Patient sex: F
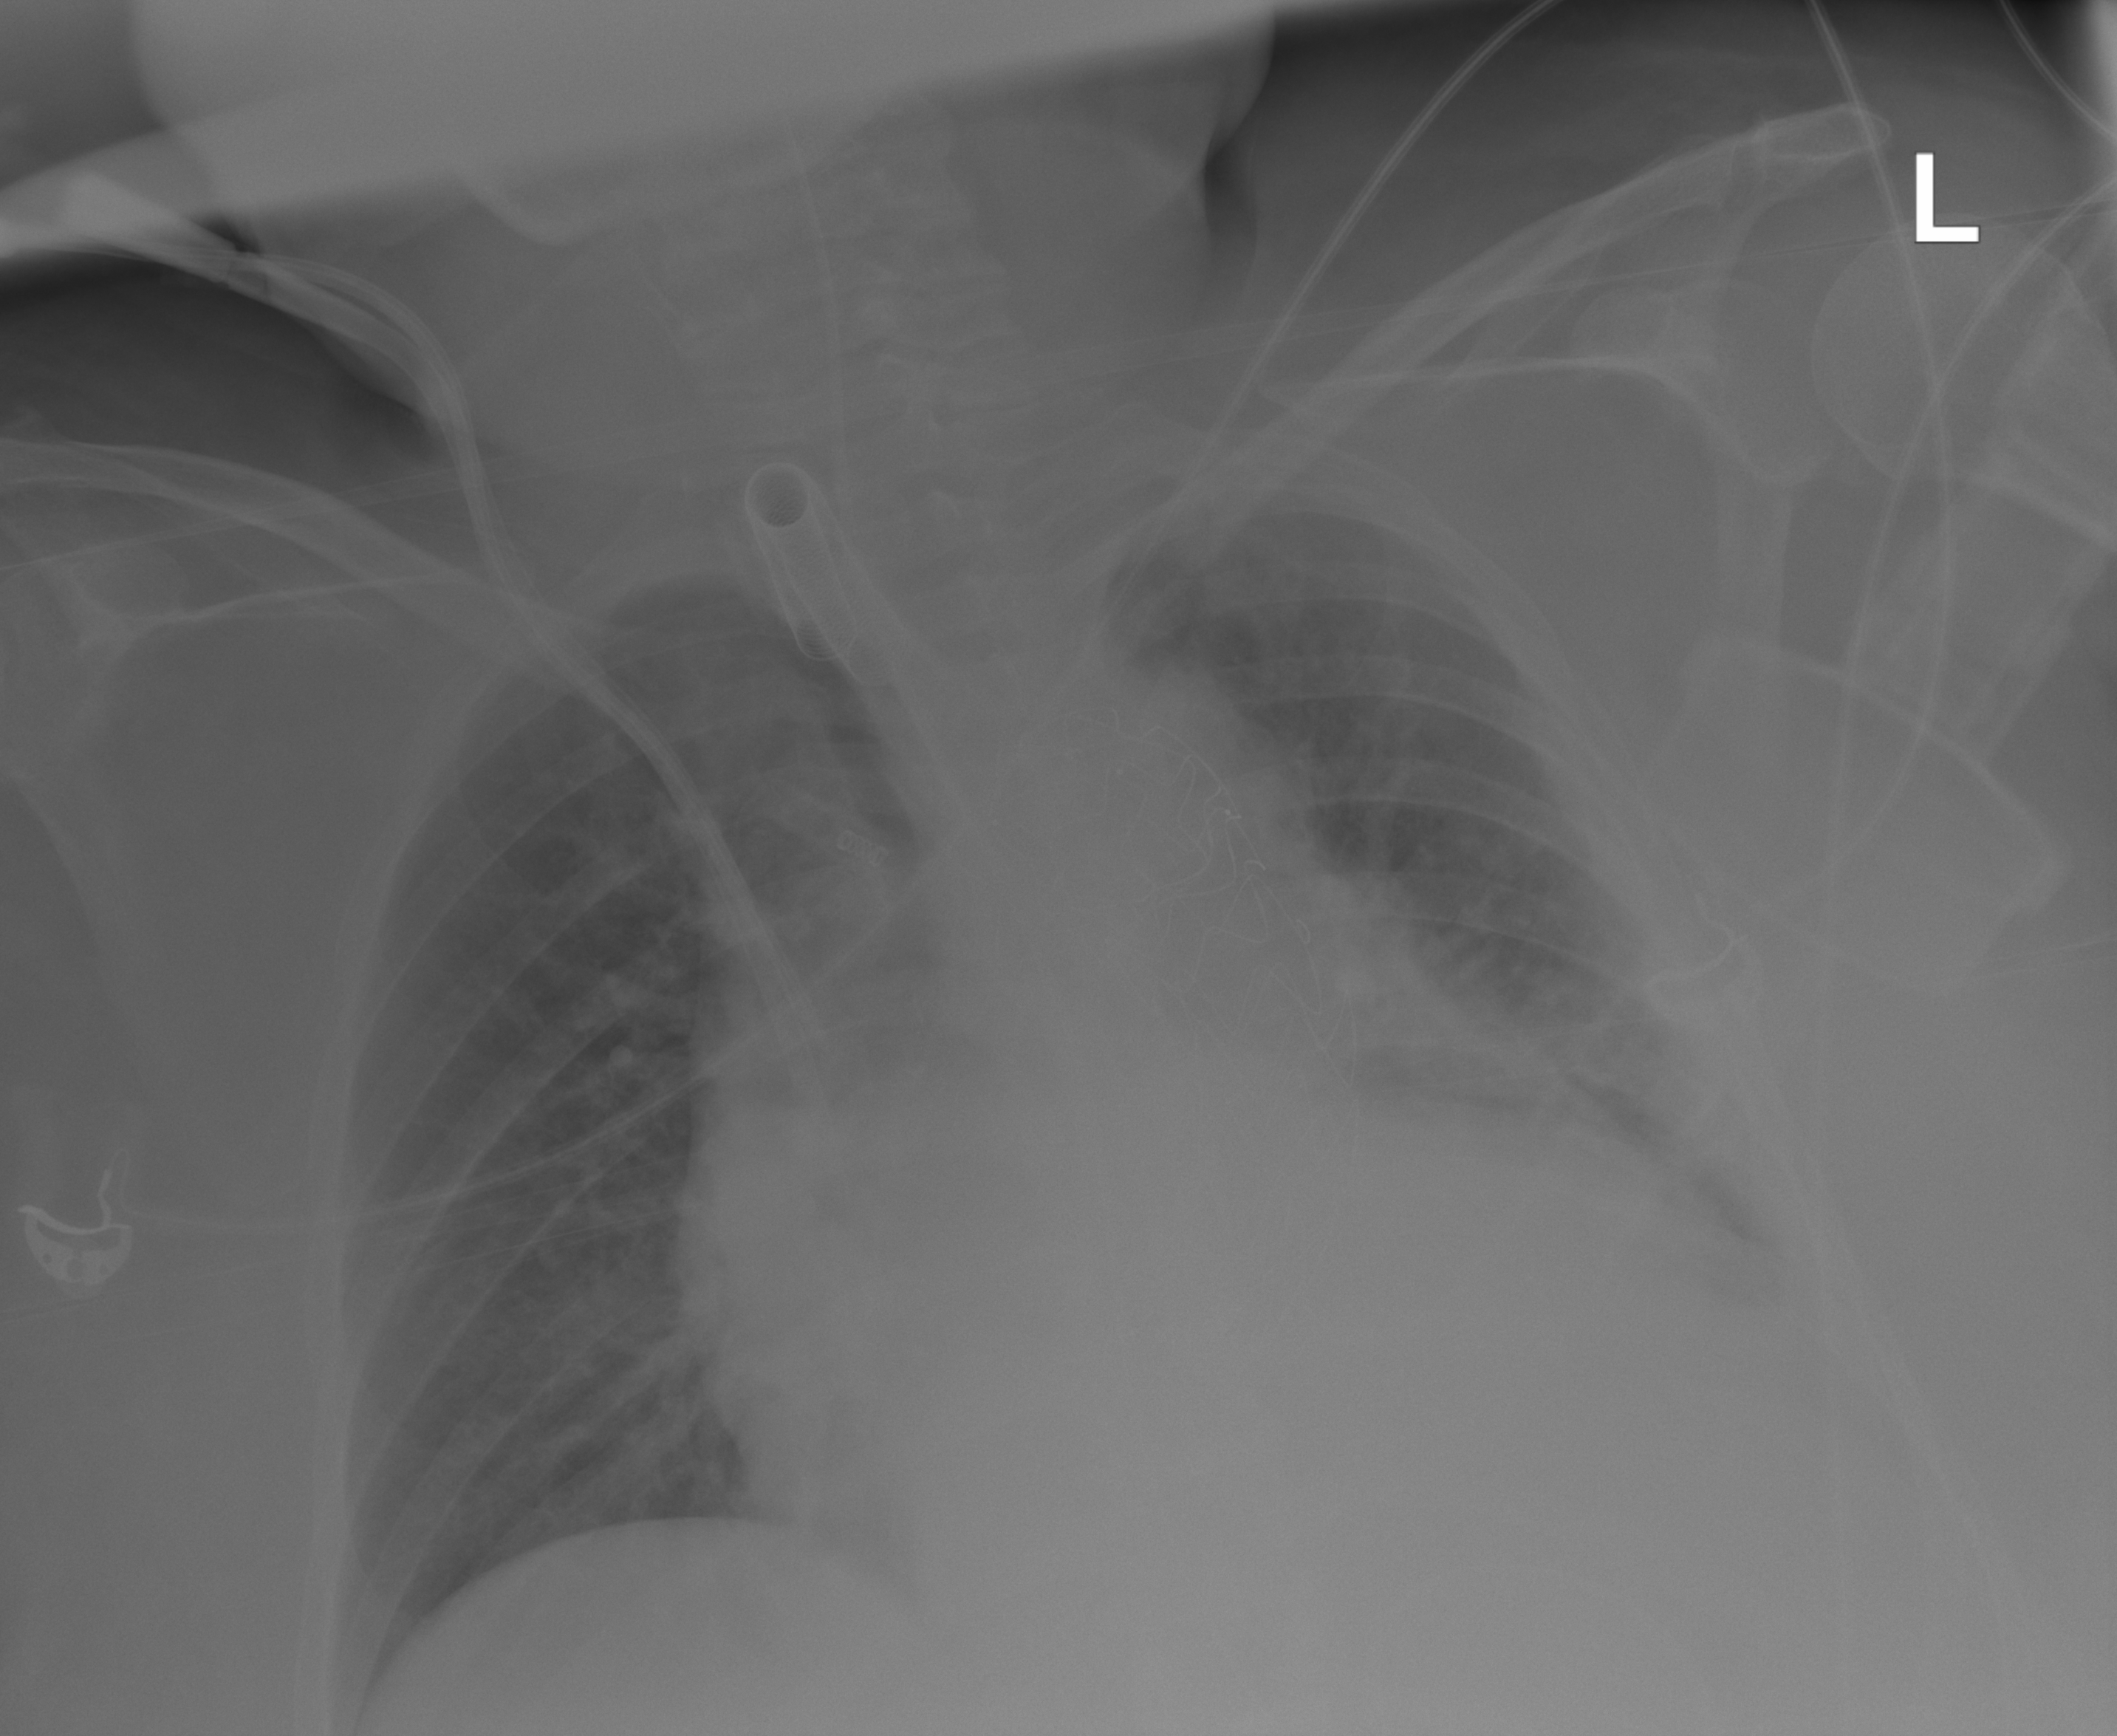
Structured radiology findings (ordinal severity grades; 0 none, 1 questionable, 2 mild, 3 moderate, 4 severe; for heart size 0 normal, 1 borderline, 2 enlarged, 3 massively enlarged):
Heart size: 2
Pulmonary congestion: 1
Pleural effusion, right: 0
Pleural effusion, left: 3
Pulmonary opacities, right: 0
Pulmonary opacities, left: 2
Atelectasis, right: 2
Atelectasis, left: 2